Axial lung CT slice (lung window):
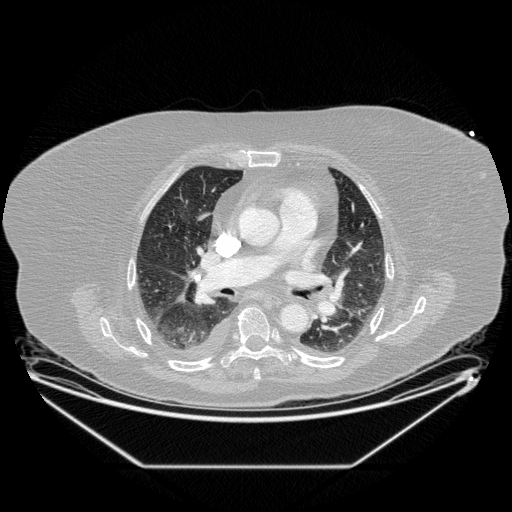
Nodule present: yes
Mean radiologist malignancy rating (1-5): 4.333